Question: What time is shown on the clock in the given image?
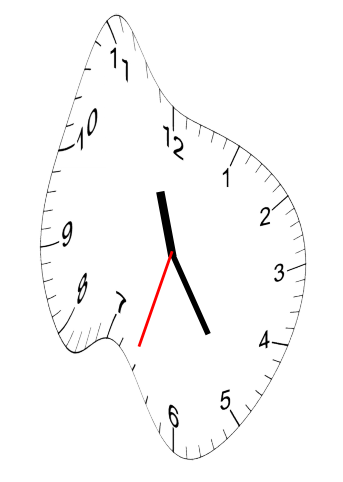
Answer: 11:24:33